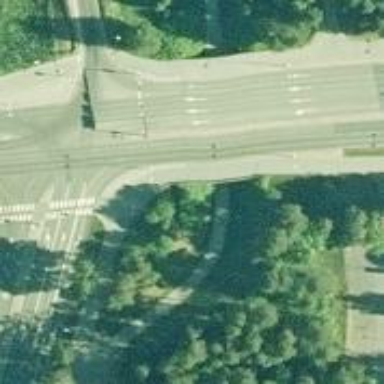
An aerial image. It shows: Asphalt cycleway.